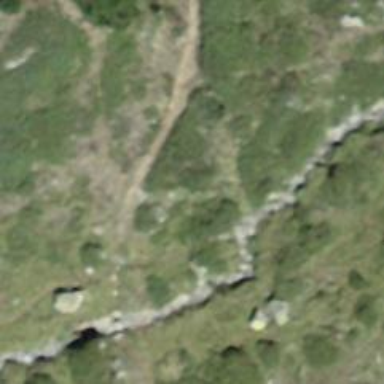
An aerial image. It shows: Path with excellent trail visibility.